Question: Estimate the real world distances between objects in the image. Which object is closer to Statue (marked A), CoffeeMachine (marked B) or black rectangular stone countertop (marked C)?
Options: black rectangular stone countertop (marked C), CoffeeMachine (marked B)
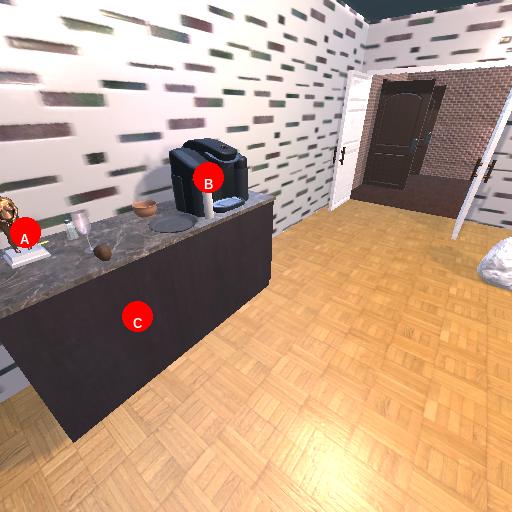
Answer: black rectangular stone countertop (marked C)